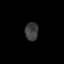
Tissue: prostate
Cell type: T cells
Senescence score: 0.6842
Nuclear area (px): 236
Mean DAPI intensity: 59.419